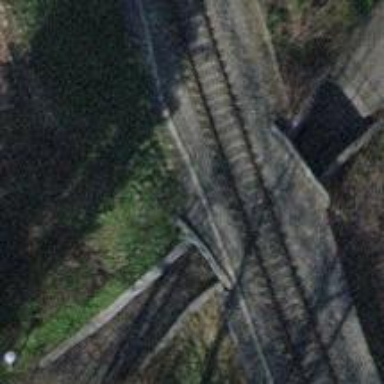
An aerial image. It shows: Single-track railway bridge with contact lines for electrification.